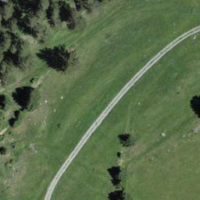
EUNIS habitat code: 26
Species observed at this site:
Dactylorhiza maculata
Lysandra coridon
Gonepteryx rhamni
Primula veris
Gymnadenia conopsea
Bromus erectus